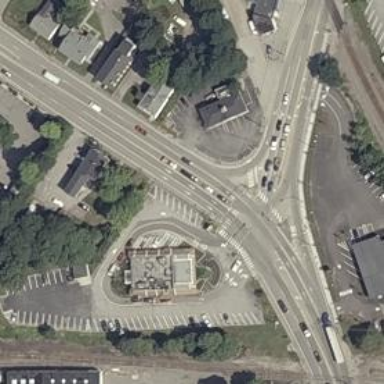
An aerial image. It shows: Footway that serves as traffic island.